I will show an image sequence of human cooking. I have annotated the images with numbered circles. Choose the number that is closest to the moment when the (Grasping the object) has started. You are a five-time world champion in this game. Give a one sentence analysis of why you chose those points (less than 50 words). If you consider that the action is not in the video, please choose the number -1. Provide your answer at the end in a json file of this format: {"points": []}
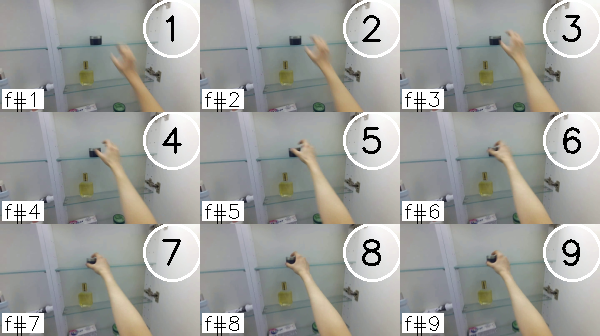
Frame 7 shows the clearest moment of hand-object contact.
{"points": [7]}